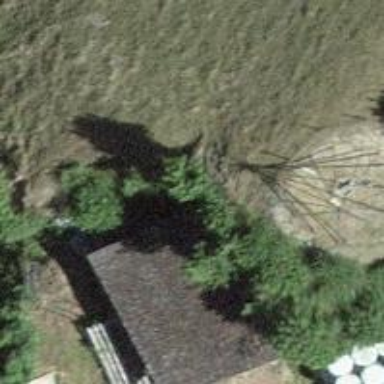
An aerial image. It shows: Rural barn.